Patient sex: F
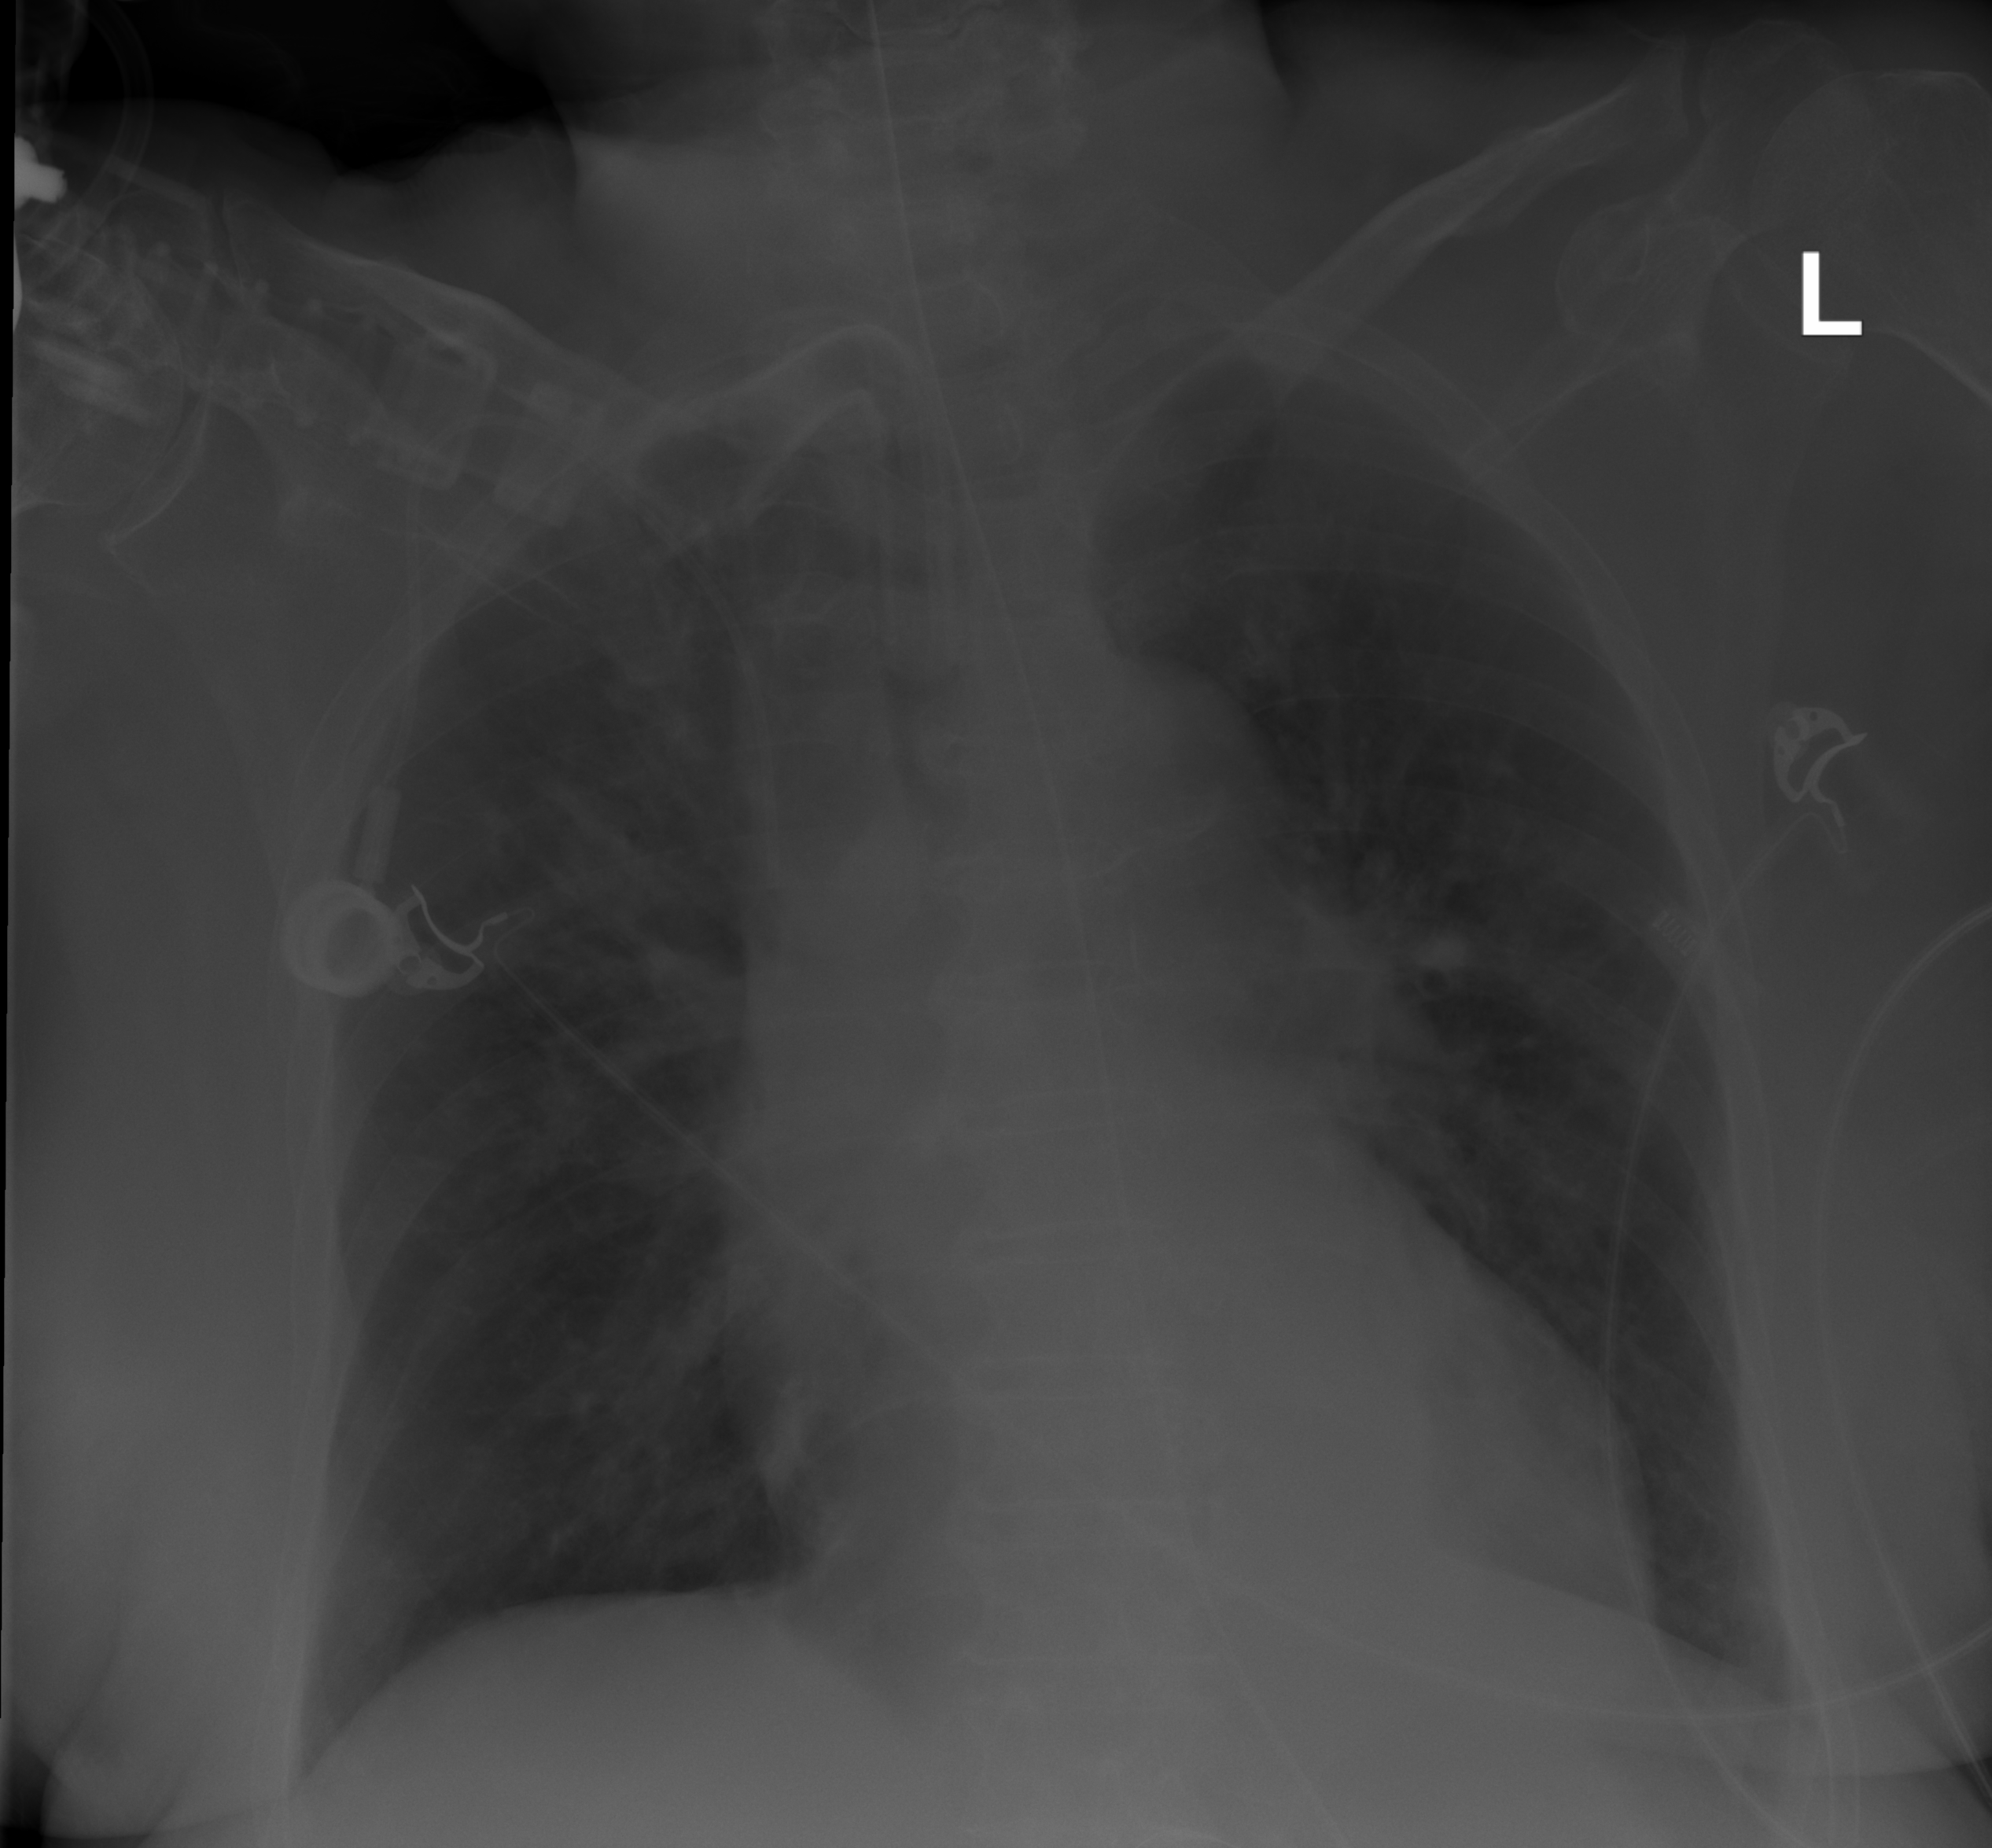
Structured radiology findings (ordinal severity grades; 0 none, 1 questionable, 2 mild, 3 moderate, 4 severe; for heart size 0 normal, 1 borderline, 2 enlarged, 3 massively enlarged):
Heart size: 0
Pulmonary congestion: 2
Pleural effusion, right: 0
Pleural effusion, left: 0
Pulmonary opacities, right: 0
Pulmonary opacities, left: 0
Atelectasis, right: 0
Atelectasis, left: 0